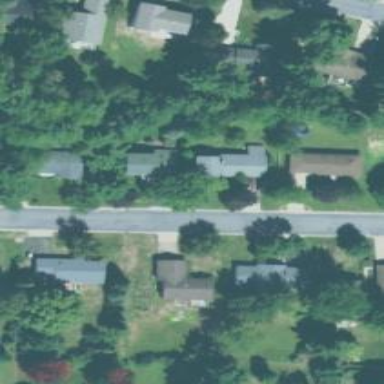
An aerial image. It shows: Driveway.